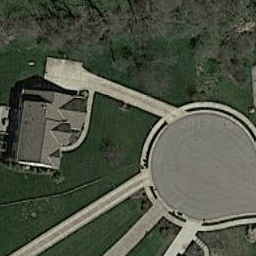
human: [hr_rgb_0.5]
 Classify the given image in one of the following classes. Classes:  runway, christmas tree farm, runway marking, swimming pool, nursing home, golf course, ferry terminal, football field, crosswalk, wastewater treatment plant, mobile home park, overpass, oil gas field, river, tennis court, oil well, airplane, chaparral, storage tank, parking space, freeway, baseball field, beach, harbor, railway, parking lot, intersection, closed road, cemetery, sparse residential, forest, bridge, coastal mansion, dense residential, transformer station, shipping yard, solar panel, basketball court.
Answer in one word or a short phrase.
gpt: closed road